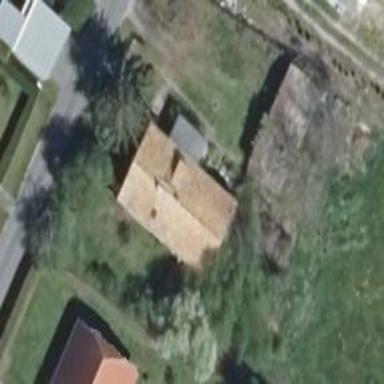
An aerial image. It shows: House with gabled roof oriented along the structure.